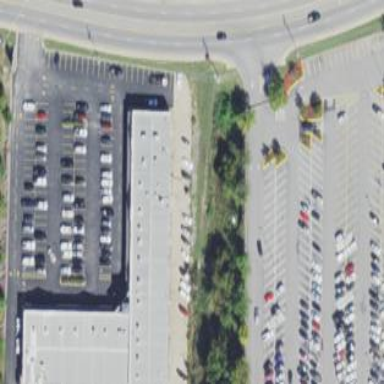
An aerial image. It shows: Retail building.